Interaction volume radius: 10 \u00c5
Interaction volume height: 15 \u00c5
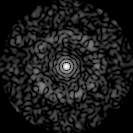
Disorder parameter: 0.8429